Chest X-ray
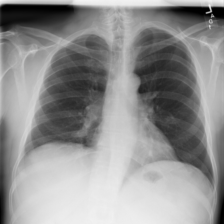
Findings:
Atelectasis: negative
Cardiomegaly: negative
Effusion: negative
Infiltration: negative
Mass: negative
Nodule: negative
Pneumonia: negative
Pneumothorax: negative
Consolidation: negative
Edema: negative
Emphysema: negative
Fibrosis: negative
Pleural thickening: negative
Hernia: negative